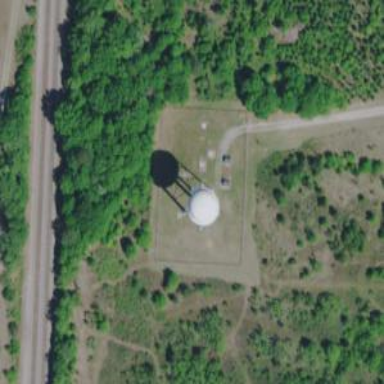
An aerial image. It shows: Water tower that is man-made.